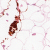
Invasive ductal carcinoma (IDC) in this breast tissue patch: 0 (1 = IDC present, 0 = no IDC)